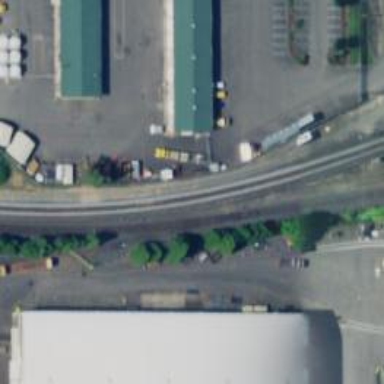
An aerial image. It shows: Rail spur service.